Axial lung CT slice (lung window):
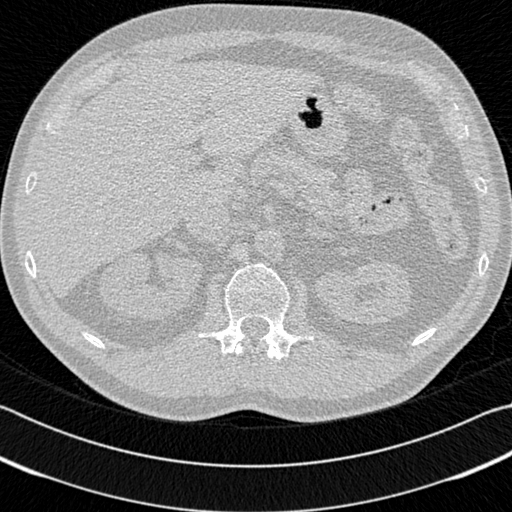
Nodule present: no